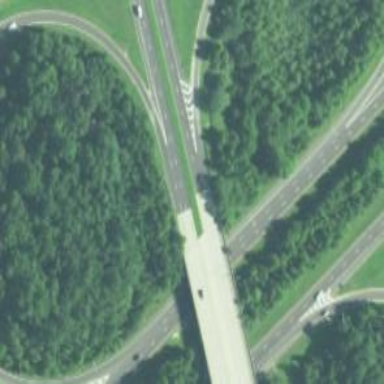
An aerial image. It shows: Junction.